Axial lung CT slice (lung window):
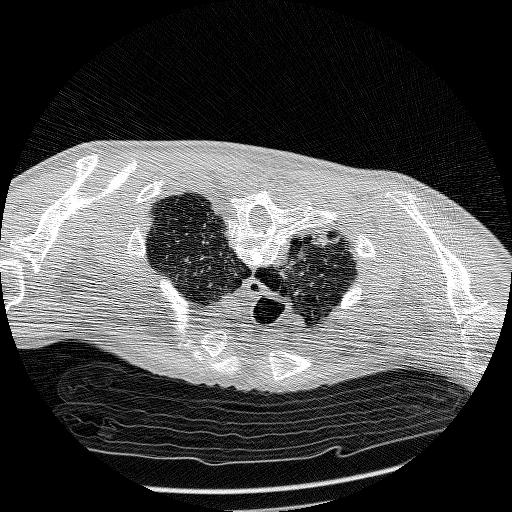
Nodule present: no